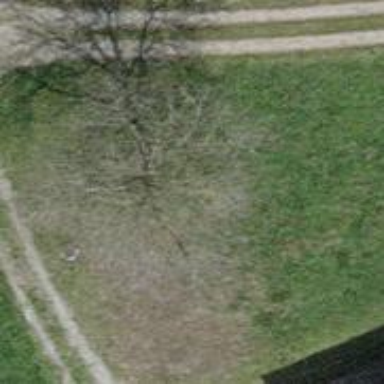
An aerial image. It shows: Broadleaved tree with lush foliage.